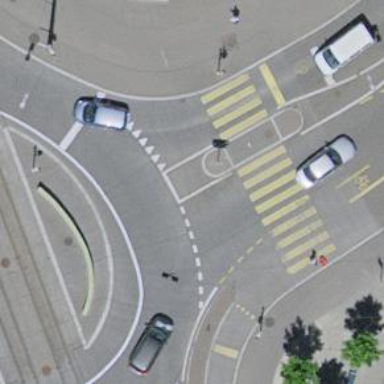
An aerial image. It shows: Uncontrolled road crossing with pedestrian island.